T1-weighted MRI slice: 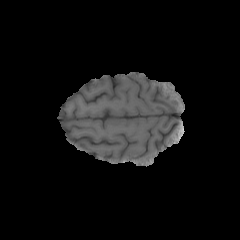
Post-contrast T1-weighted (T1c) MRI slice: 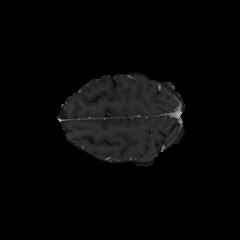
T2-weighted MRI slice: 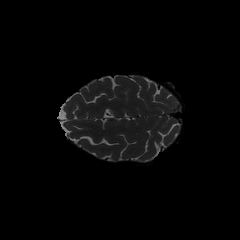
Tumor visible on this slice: no